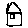
Label: house